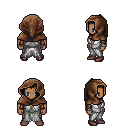
a pixel art fantasy rpg character, male body template, human, dark skin, white robe, metal pants, brown short mohawk hairstyle, cloth hood, leather bracers, maroon shoes, four views (front, back, left, right), 2x2 character sprite sheet, small pixel art, hard edges, no anti-aliasing